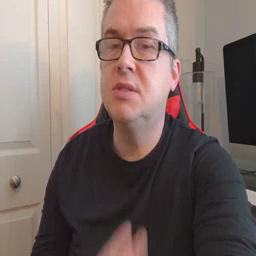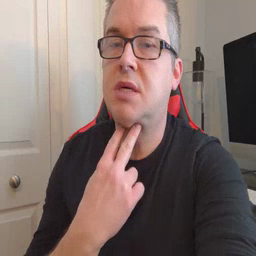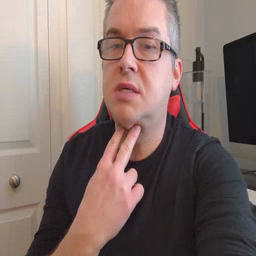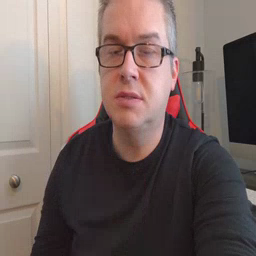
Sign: stuck